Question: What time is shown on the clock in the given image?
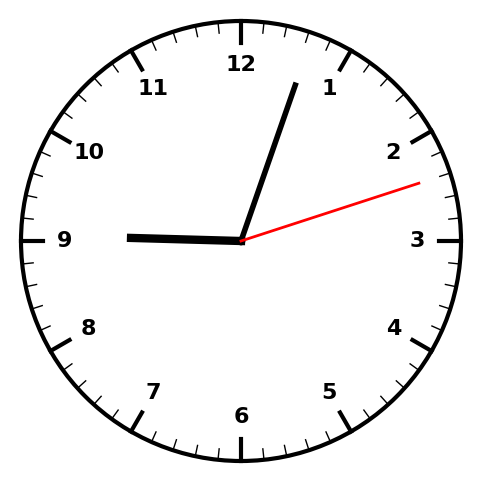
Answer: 09:03:12